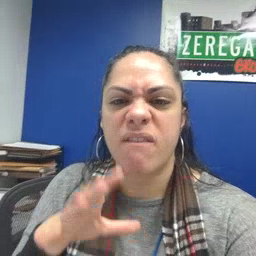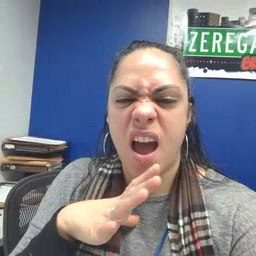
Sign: fine